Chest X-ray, PA view. Patient: 63 years old, sex M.
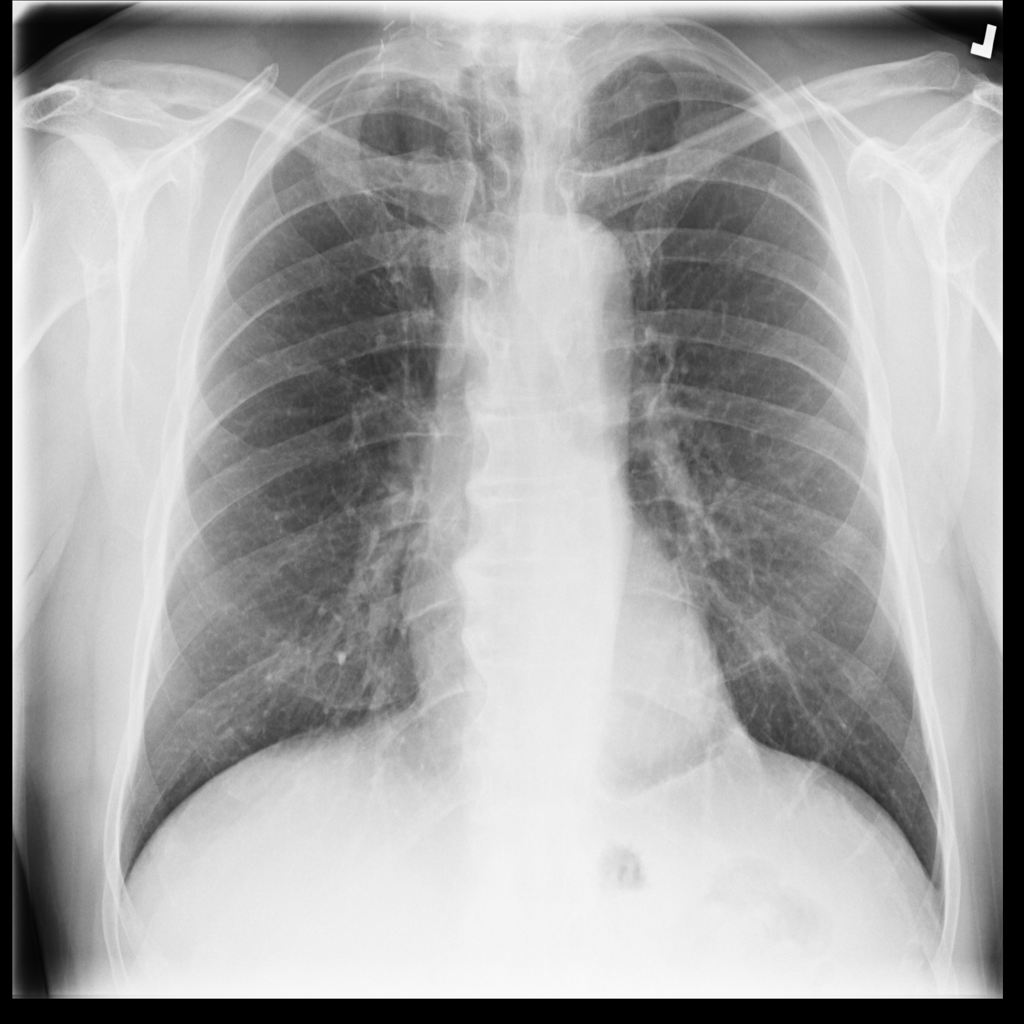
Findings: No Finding